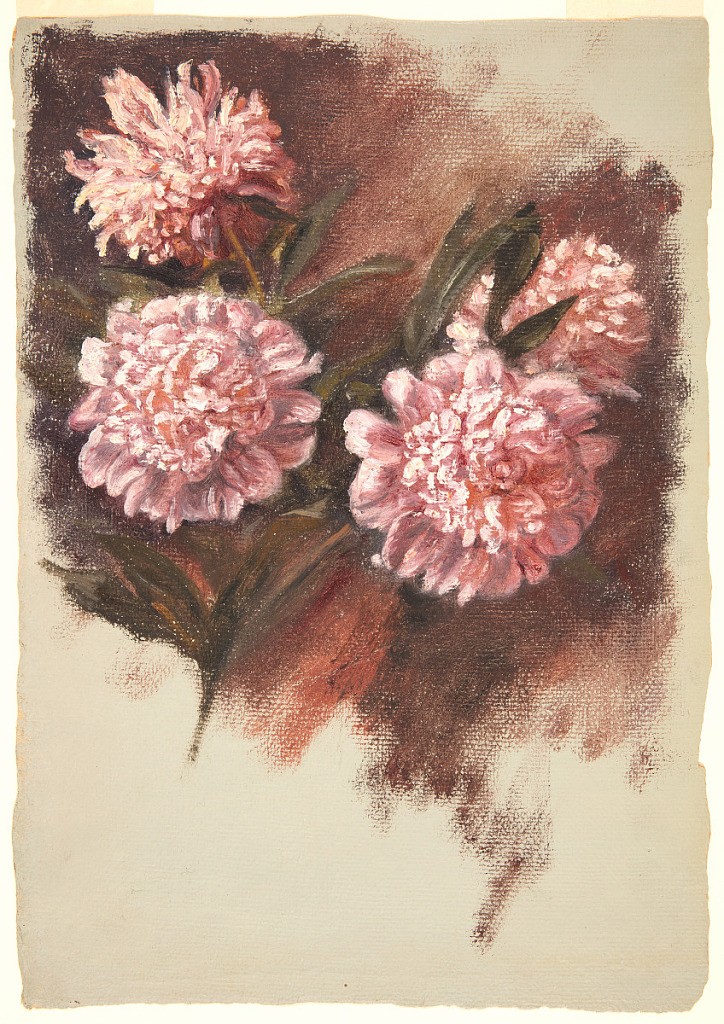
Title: Red Peonies
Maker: Samuel Colman, American, 1832–1920
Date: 19th–20th century
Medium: Brush and oil on thick gray canvas-textured paper
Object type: Painting
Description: Vertical view of four red peony flowers with irregular margins showing the gray grounding.